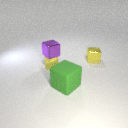
small purple metal cube above small yellow rubber cylinder